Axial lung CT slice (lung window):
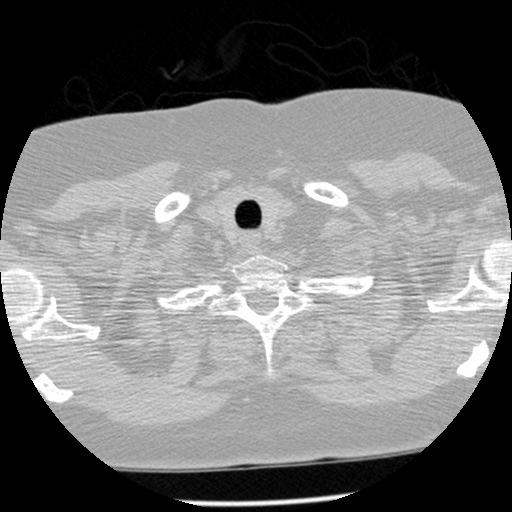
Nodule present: no